Question: how can i add separator between grid columns. I try adding border and it always broke the layout. Please have a look at the attached picture for clear understanding.

have a look it here
<URL>
'''
<div class="container_12">
<div id="footer">
<div class="alpha grid_3 dabox"> </div>
<!-- Box 1-->
<div class="grid_3 dabox"> </div>
<!-- Box 2-->
<div class="grid_3 dabox"> </div>
<!-- Box 3-->
<div class="omega grid_3 dabox"> </div>
<!-- Box 4-->
</div>
<!-- footer-->
</div>
'''
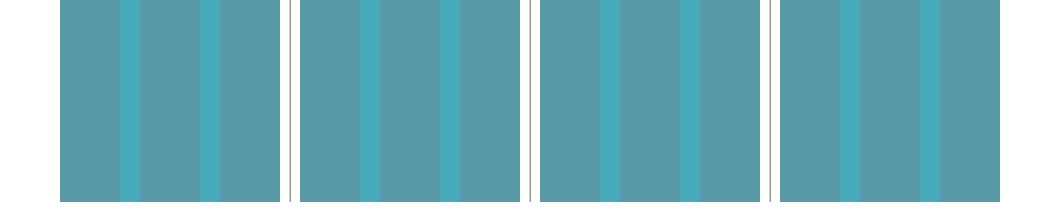
Answer: Adding border would add extra 1px , so it breaks the layout, instead of adding border to grid column, try adding a div inside of it and give border to it ...